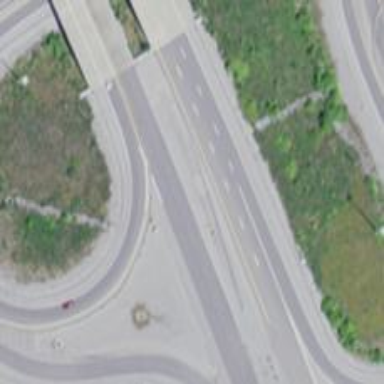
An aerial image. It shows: Expressway.